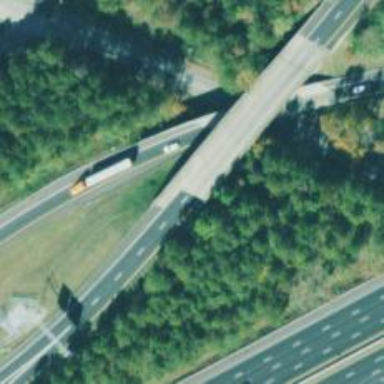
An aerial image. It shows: Motorway link bridge.